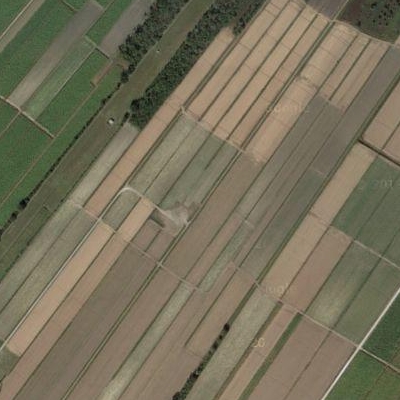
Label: Field